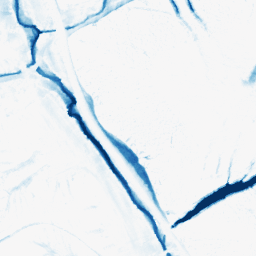
Category: morphological
Decomposition family: morphological
Decomposition parameters: operation: closing
size: 10
Upsampling method: quartic
Upsampling parameters: scale: 2
Upsampling scale: 2